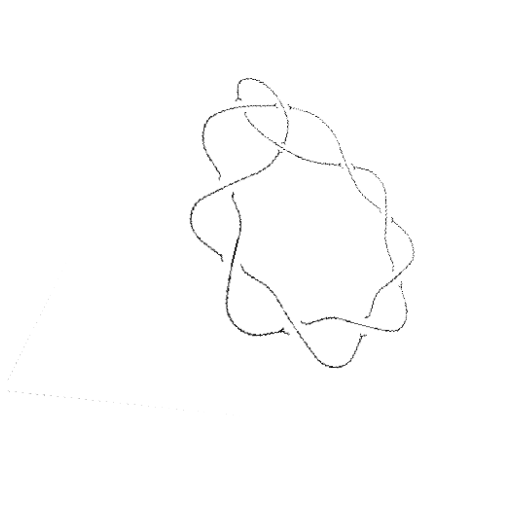
Crossing number: 10